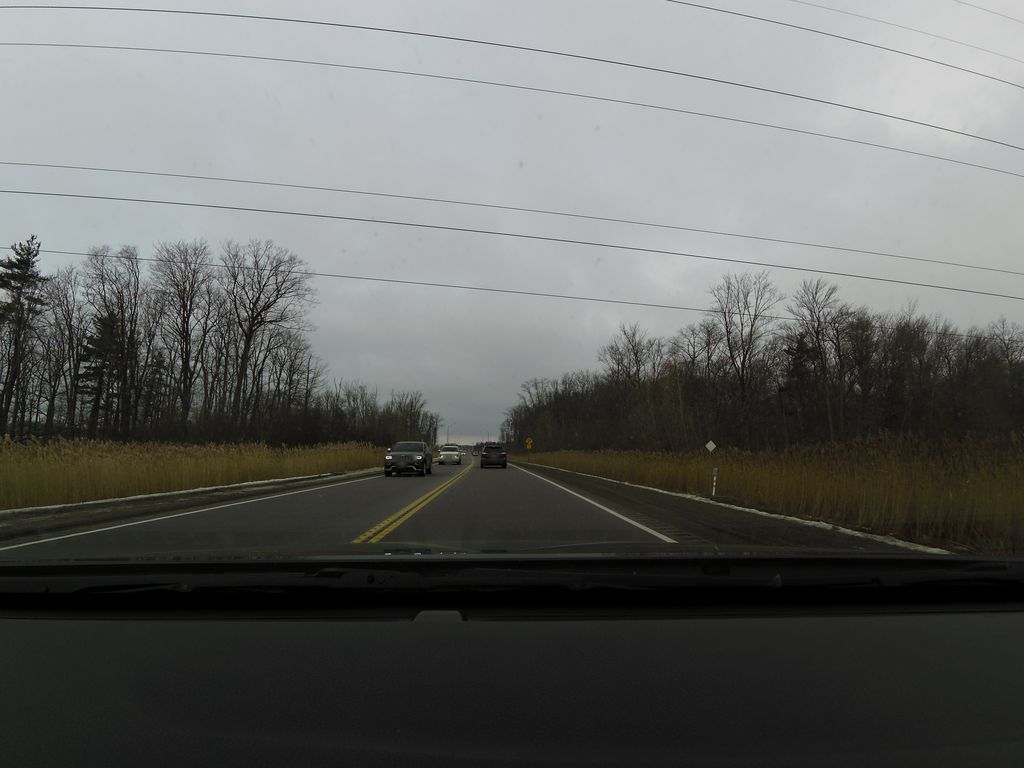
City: hamilton